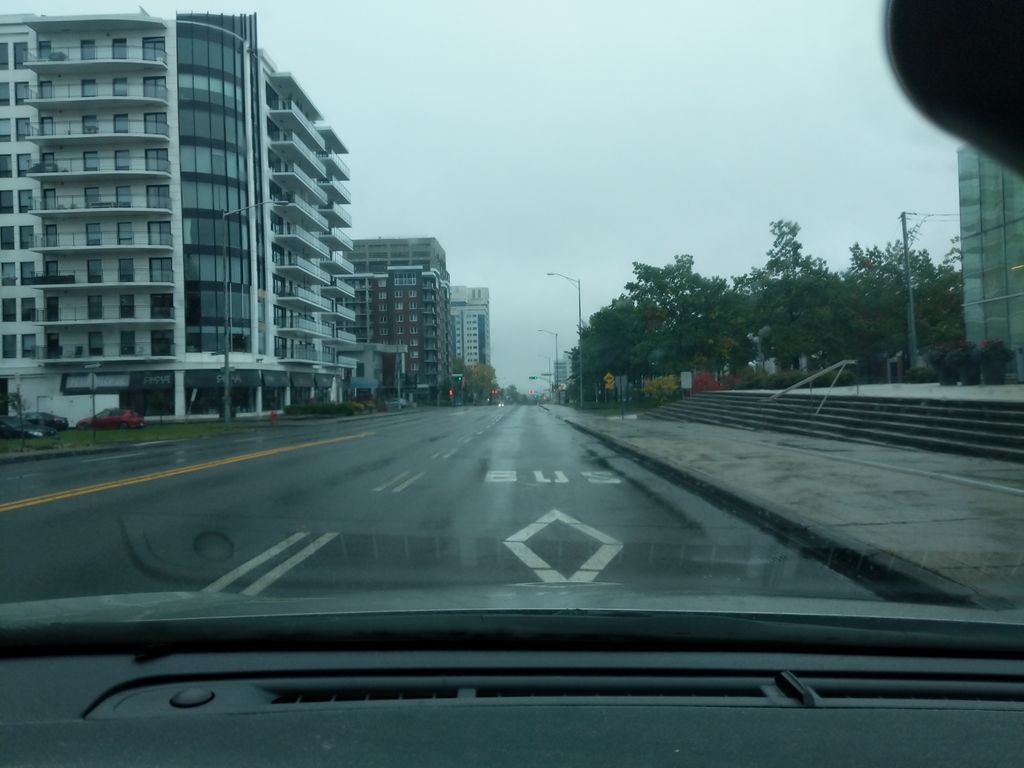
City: quebec_city